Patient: sex M, age 80
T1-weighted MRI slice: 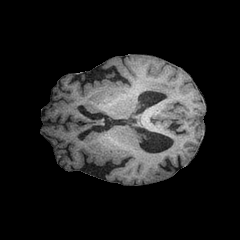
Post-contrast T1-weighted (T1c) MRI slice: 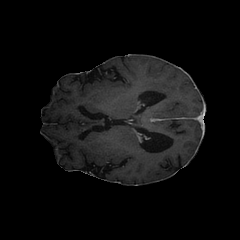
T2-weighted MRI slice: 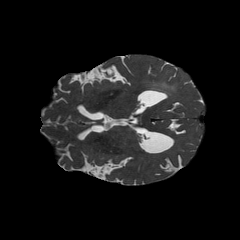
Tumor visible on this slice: yes
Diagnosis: Glioblastoma, IDH-wildtype
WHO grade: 4